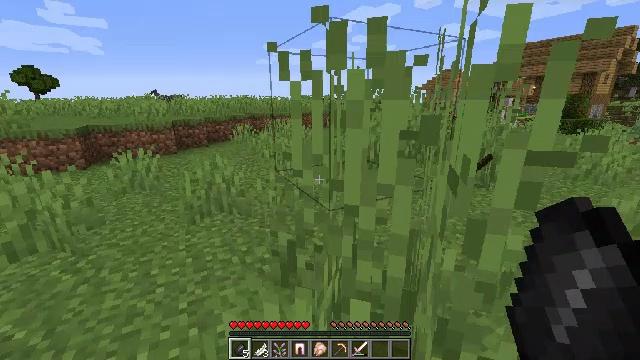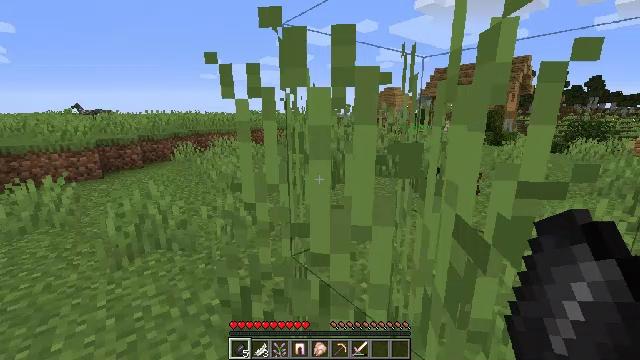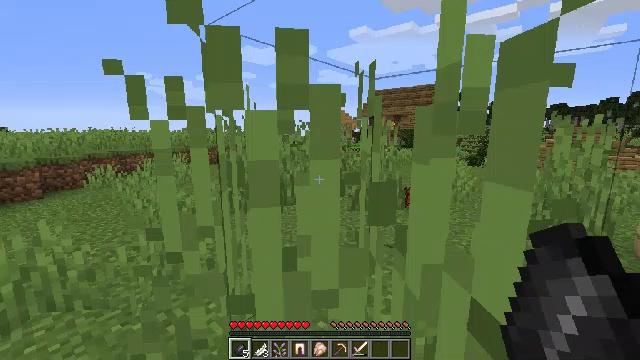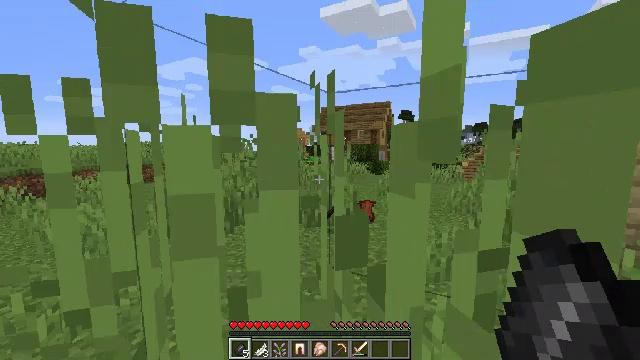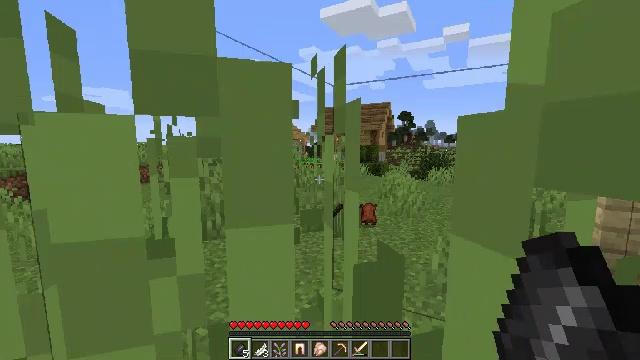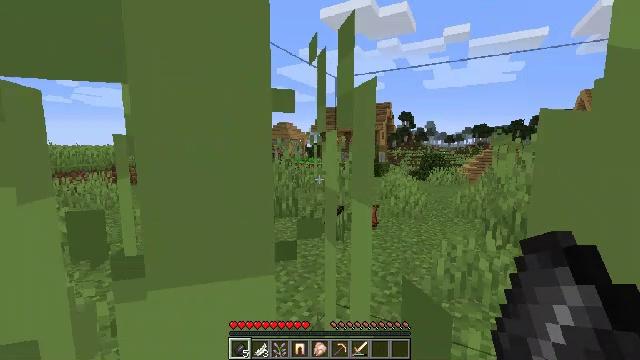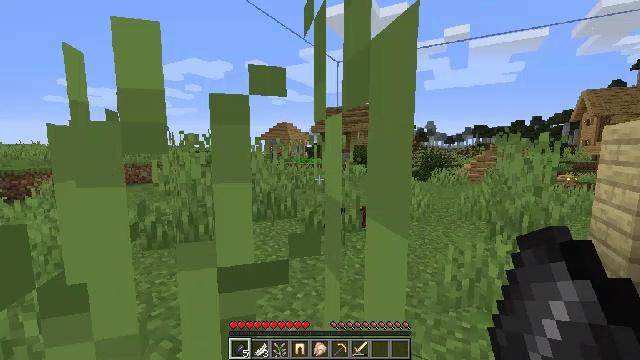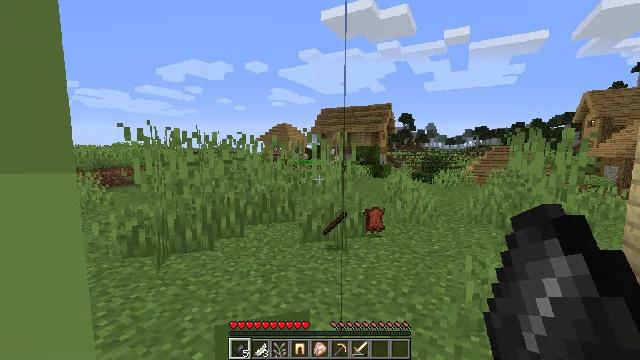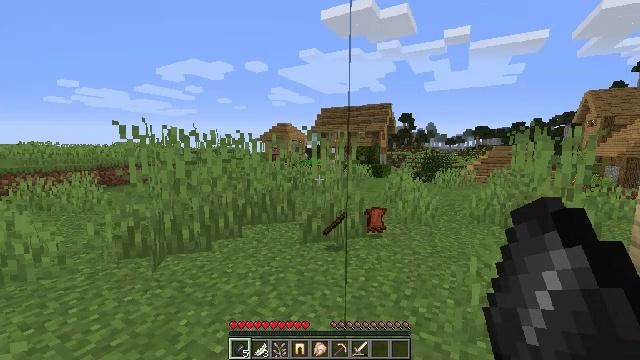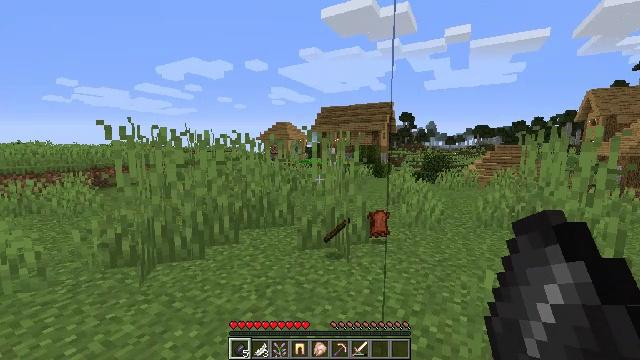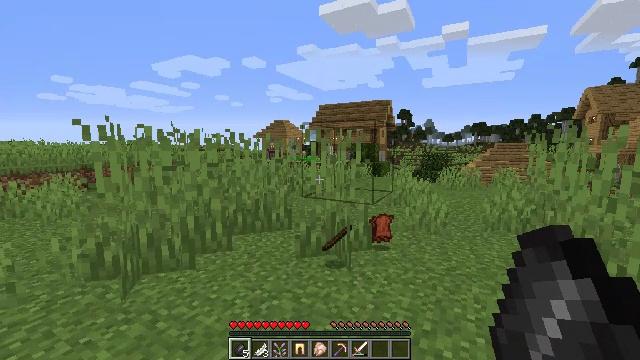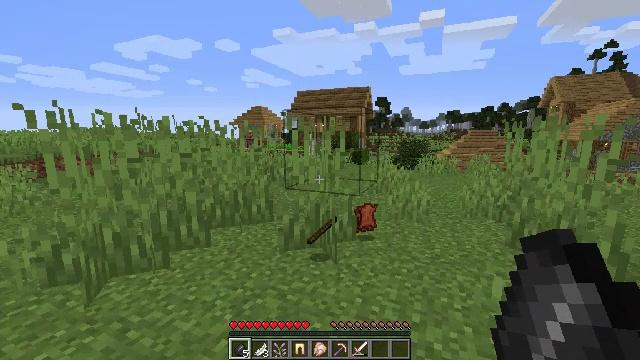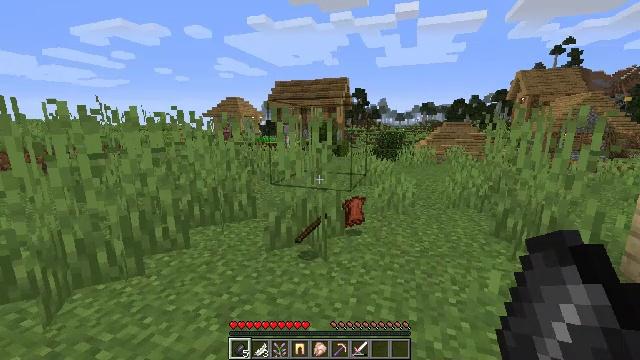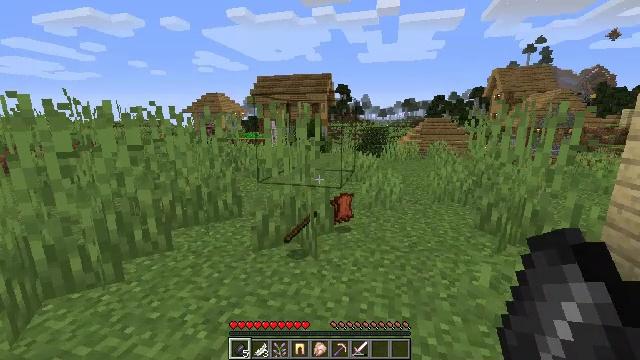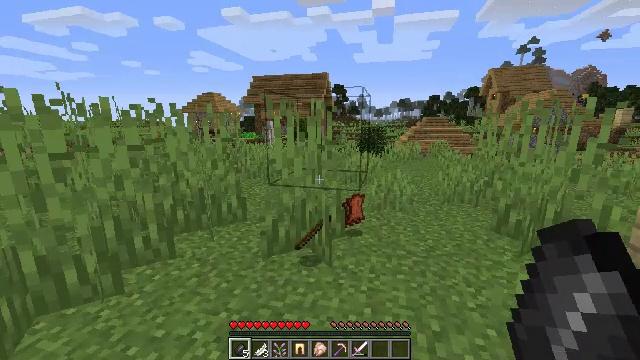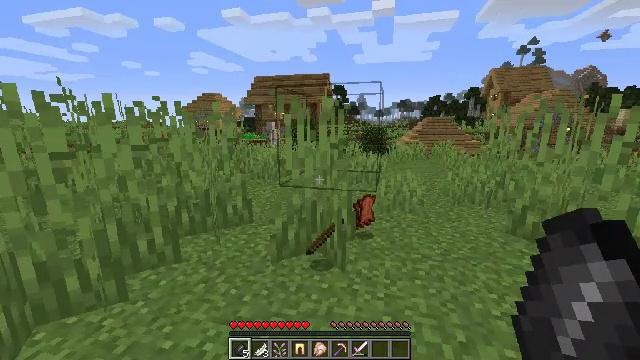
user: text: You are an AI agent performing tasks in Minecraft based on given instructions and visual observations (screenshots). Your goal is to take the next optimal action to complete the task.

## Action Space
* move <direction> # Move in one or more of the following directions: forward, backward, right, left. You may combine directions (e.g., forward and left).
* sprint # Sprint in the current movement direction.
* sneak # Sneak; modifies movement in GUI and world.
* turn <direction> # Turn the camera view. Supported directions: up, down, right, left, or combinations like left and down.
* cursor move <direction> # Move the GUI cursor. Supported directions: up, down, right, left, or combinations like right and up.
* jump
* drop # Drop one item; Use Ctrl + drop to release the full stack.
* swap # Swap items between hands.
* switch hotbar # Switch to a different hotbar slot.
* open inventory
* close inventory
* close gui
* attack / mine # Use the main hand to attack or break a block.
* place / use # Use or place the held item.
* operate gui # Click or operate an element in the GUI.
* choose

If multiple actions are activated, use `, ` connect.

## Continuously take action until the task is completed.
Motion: motion action
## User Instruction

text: Drop a lilac.
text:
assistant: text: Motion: move forward, turn right and up
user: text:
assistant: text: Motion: move forward, turn right and up
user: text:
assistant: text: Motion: move forward, turn right and up
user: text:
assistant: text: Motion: move forward
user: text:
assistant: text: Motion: move forward
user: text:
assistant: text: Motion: move forward
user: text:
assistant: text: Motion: move forward
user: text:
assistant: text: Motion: move forward
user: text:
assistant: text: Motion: move forward
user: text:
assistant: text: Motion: move forward
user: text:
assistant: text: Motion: move forward and move left, turn right and down
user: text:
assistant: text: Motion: move forward and move left, turn right and down
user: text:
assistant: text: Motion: move forward and move left, turn right
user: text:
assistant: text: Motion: move forward and move left
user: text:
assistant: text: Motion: move forward and move left
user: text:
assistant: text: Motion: move forward and move left
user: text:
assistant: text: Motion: move forward and move left
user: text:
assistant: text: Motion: move forward and move left
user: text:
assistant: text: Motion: move forward and move left, turn right
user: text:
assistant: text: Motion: move forward and move left, turn right
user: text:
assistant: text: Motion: move forward and move left, turn right
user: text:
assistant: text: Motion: move forward and move right, turn right and up
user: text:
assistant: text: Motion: move forward and move right, turn right
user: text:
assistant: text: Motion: move forward and move right
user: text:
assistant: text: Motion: move forward and move right
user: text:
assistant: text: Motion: move forward and move right
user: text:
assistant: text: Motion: move forward and move right
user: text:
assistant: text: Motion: move forward and move right
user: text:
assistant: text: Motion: move forward and move left
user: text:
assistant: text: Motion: move forward and move left